Question: Does any one know why autofac fails to initialize the mvc controllers when there is an applicaton in the root and also another in sub application in IIS? How to fix this?
When the apps are hosted in different Websites in IIS they work without a problem.
so in the image, the root app(mvc web) deployed in the root works but not the webservice (mvc api).
error is
An error has occurred.An error occurred when trying to create a controller of type 'UserController'. Make sure that the controller has a parameterless public constructor.System.InvalidOperationException at System.Web.Http.Dispatcher.DefaultHttpControllerActivator.Create(HttpRequestMessage request, HttpControllerDescriptor controllerDescriptor, Type controllerType)
at System.Web.Http.Controllers.HttpControllerDescriptor.CreateController(HttpRequestMessage request)
at System.Web.Http.Dispatcher.HttpControllerDispatcher.SendAsyncCore(HttpRequestMessage request, CancellationToken cancellationToken)
at System.Web.Http.Dispatcher.HttpControllerDispatcher.<SendAsync>d__0.MoveNext()An error has occurred.An exception was thrown while invoking the constructor 'Void .ctor()' on type 'BurpDaddyEntities'. ---> The type initializer for 'System.Data.Entity.Internal.AppConfig' threw an exception. (See inner exception for details.)Autofac.Core.DependencyResolutionException at Autofac.Core.Activators.Reflection.ConstructorParameterBinding.Instantiate()
at Autofac.Core.Activators.Reflection.ReflectionActivator.ActivateInstance(IComponentContext context, IEnumerable'1 parameters) at Autofac.Core.Resolving.InstanceLookup.Activate(IEnumerable'1 parameters)
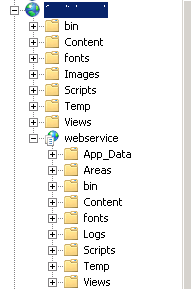
Answer: While the top-level exception appears to be from Autofac, if you look down at the inner exception issue that caused the whole thing, you'll see the true exception is 'The type initializer for 'System.Data.Entity.Internal.AppConfig' threw an exception.' Which means the static constructor for that class went awry.
Fortunately, there's actually a question (with an answer!) directly about exactly what you're facing here with nested websites using Entity Framework:
<URL>